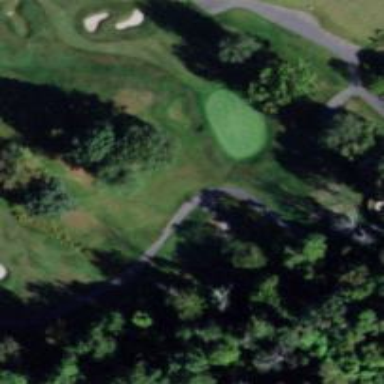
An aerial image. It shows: Path designated for golf carts.